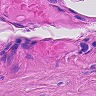
Metastatic tissue present: no